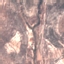
Land use / land cover: HerbaceousVegetation